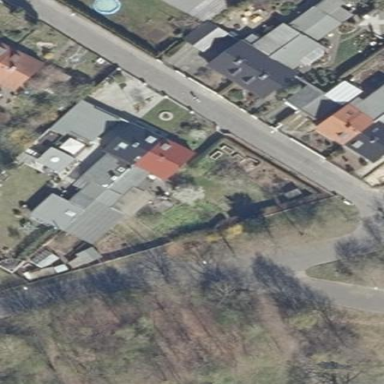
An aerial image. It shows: Semidetached house with gabled roof.